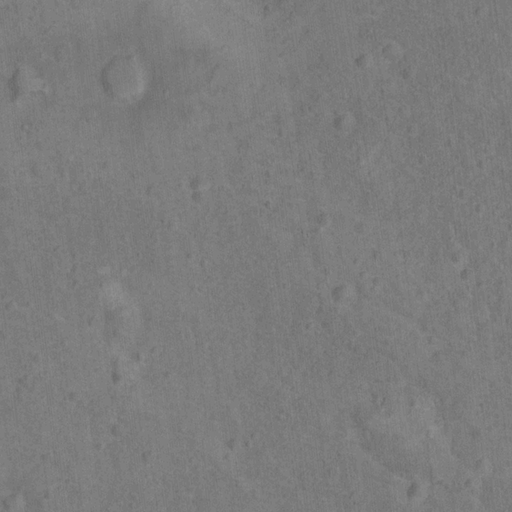
Classes present: Background